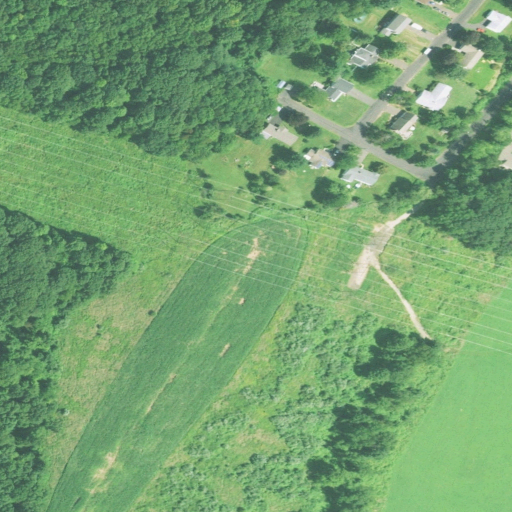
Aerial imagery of mountain in Connecticut named Jackson Hill containing deciduous forest, pasture, cultivated crops, low intensity development, medium intensity development, and open development